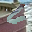
Label: 6